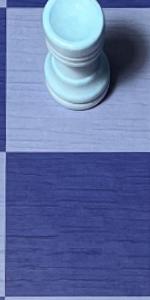
Label: Empty